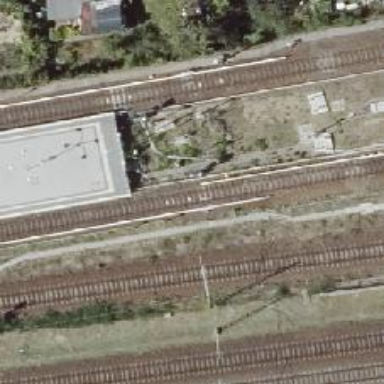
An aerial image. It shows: Railway signal.